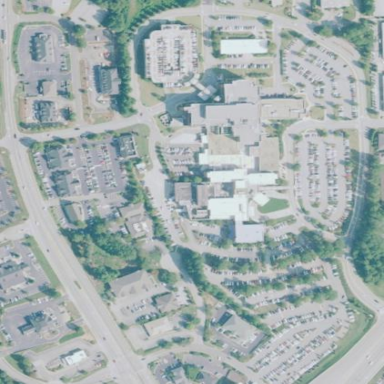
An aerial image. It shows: Healthcare facility identified as hospital.